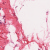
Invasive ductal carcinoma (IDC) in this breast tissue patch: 0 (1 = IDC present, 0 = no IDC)